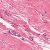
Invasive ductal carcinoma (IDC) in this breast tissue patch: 0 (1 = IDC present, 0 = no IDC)